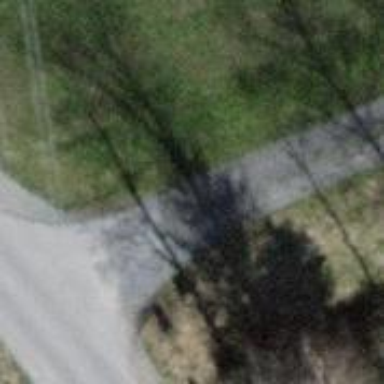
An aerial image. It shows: Gravel track with grade2 quality.